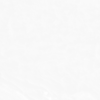
Label: not_dusty